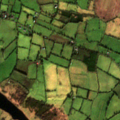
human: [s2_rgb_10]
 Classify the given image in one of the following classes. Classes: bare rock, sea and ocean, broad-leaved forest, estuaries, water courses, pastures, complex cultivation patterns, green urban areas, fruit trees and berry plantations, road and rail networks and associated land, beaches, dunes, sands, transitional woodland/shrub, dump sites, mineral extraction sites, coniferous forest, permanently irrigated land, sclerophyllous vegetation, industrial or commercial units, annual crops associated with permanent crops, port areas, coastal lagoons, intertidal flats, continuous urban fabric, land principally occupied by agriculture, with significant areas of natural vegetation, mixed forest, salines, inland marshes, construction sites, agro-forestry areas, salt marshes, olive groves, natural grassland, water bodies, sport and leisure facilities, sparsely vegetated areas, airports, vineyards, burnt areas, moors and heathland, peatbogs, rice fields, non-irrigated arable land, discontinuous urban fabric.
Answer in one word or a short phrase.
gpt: non-irrigated arable land, pastures